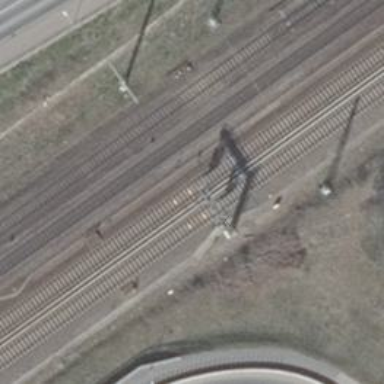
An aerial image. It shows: Railway signal.